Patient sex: M
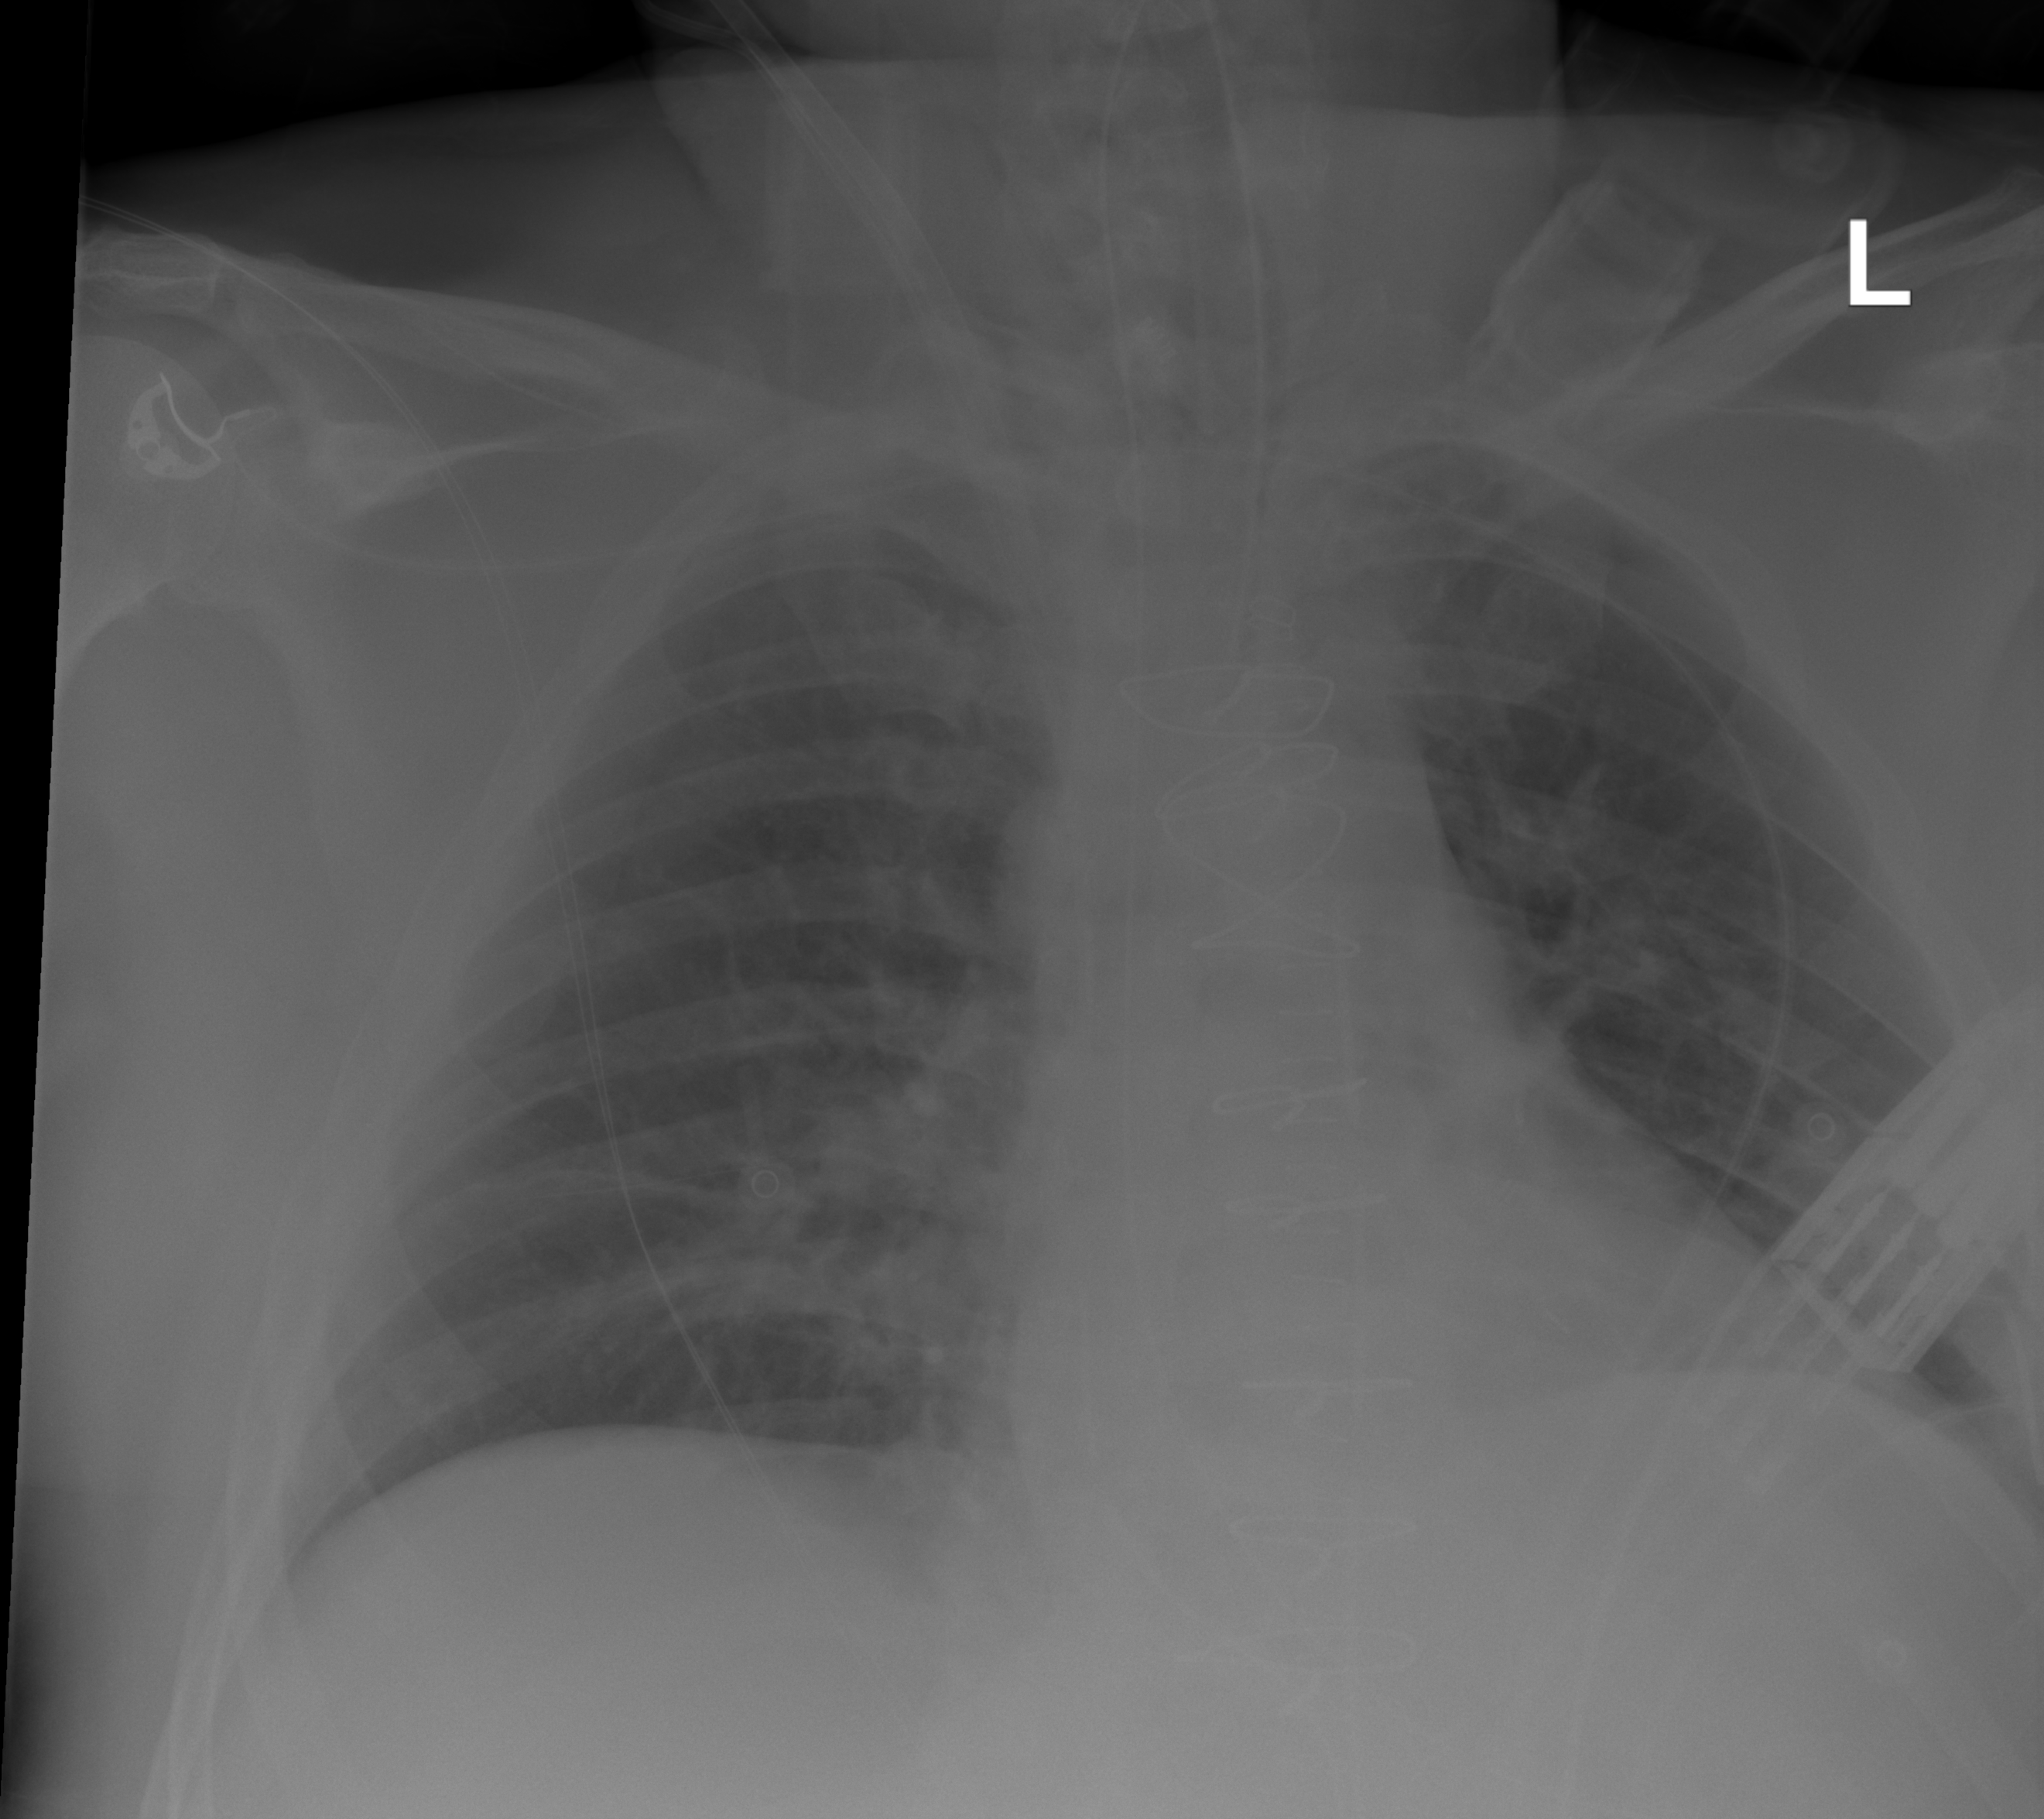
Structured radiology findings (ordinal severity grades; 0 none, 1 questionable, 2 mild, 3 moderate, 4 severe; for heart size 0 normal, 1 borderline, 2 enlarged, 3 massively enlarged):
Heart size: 0
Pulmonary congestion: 1
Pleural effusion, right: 0
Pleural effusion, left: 0
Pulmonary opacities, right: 0
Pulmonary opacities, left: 0
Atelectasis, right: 0
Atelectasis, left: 0